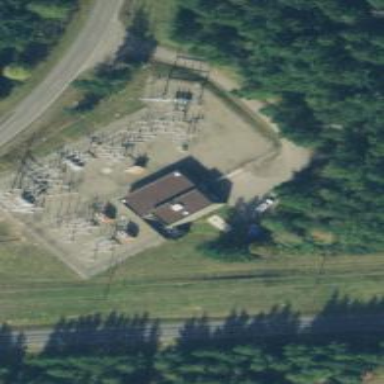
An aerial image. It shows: Distribution level power substation.